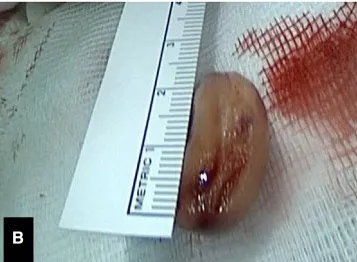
(B) Intraoperative resected mass measuring approximately 2.5 cm x 2.1 cm.
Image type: medical_photograph (other_medical_photograph)